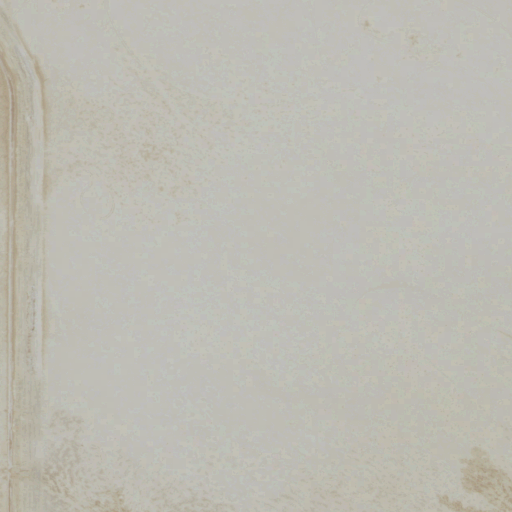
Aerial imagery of plain(s) in California named Clark Lake containing only barren land